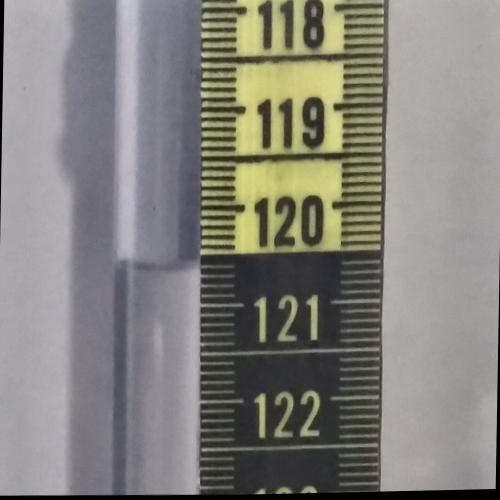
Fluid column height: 120.6 cm